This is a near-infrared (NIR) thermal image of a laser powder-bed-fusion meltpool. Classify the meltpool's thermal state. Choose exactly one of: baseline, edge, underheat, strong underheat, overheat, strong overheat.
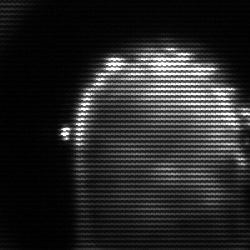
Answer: baseline